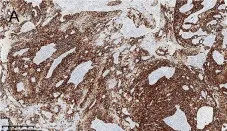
Immunohistochemistry and ISH. The tumor was diffusely positive for CK5/6 [, 4x magnification.
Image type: pathology (immunostaining)